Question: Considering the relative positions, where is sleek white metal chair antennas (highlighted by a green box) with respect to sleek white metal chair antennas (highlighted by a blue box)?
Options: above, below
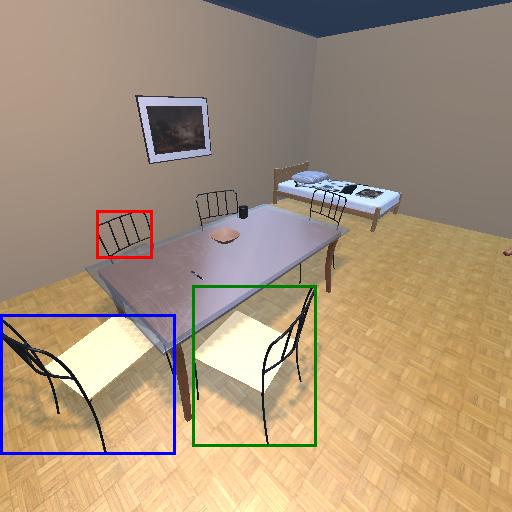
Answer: above